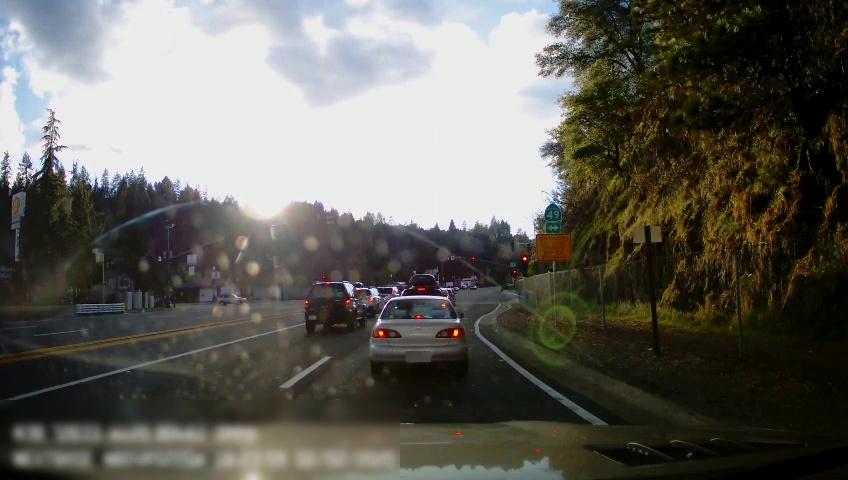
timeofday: Day
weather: Sunny
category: Drivable Space
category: Vehicles | Car
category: Vehicles | SUV
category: Vehicles | Car
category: Vehicles | SUV
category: Vehicles | SUV
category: Vehicles | Car
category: Lanes | Opposite Lane
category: Lanes | Opposite Lane
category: Lanes | Current Lane
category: Lanes | Alternate Lane
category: Lanes | Current Lane
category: Lanes | Opposite Lane
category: Lanes | Opposite Lane
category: Traffic | Signs
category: Traffic | Signs
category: Traffic | Signs
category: Traffic | Lights